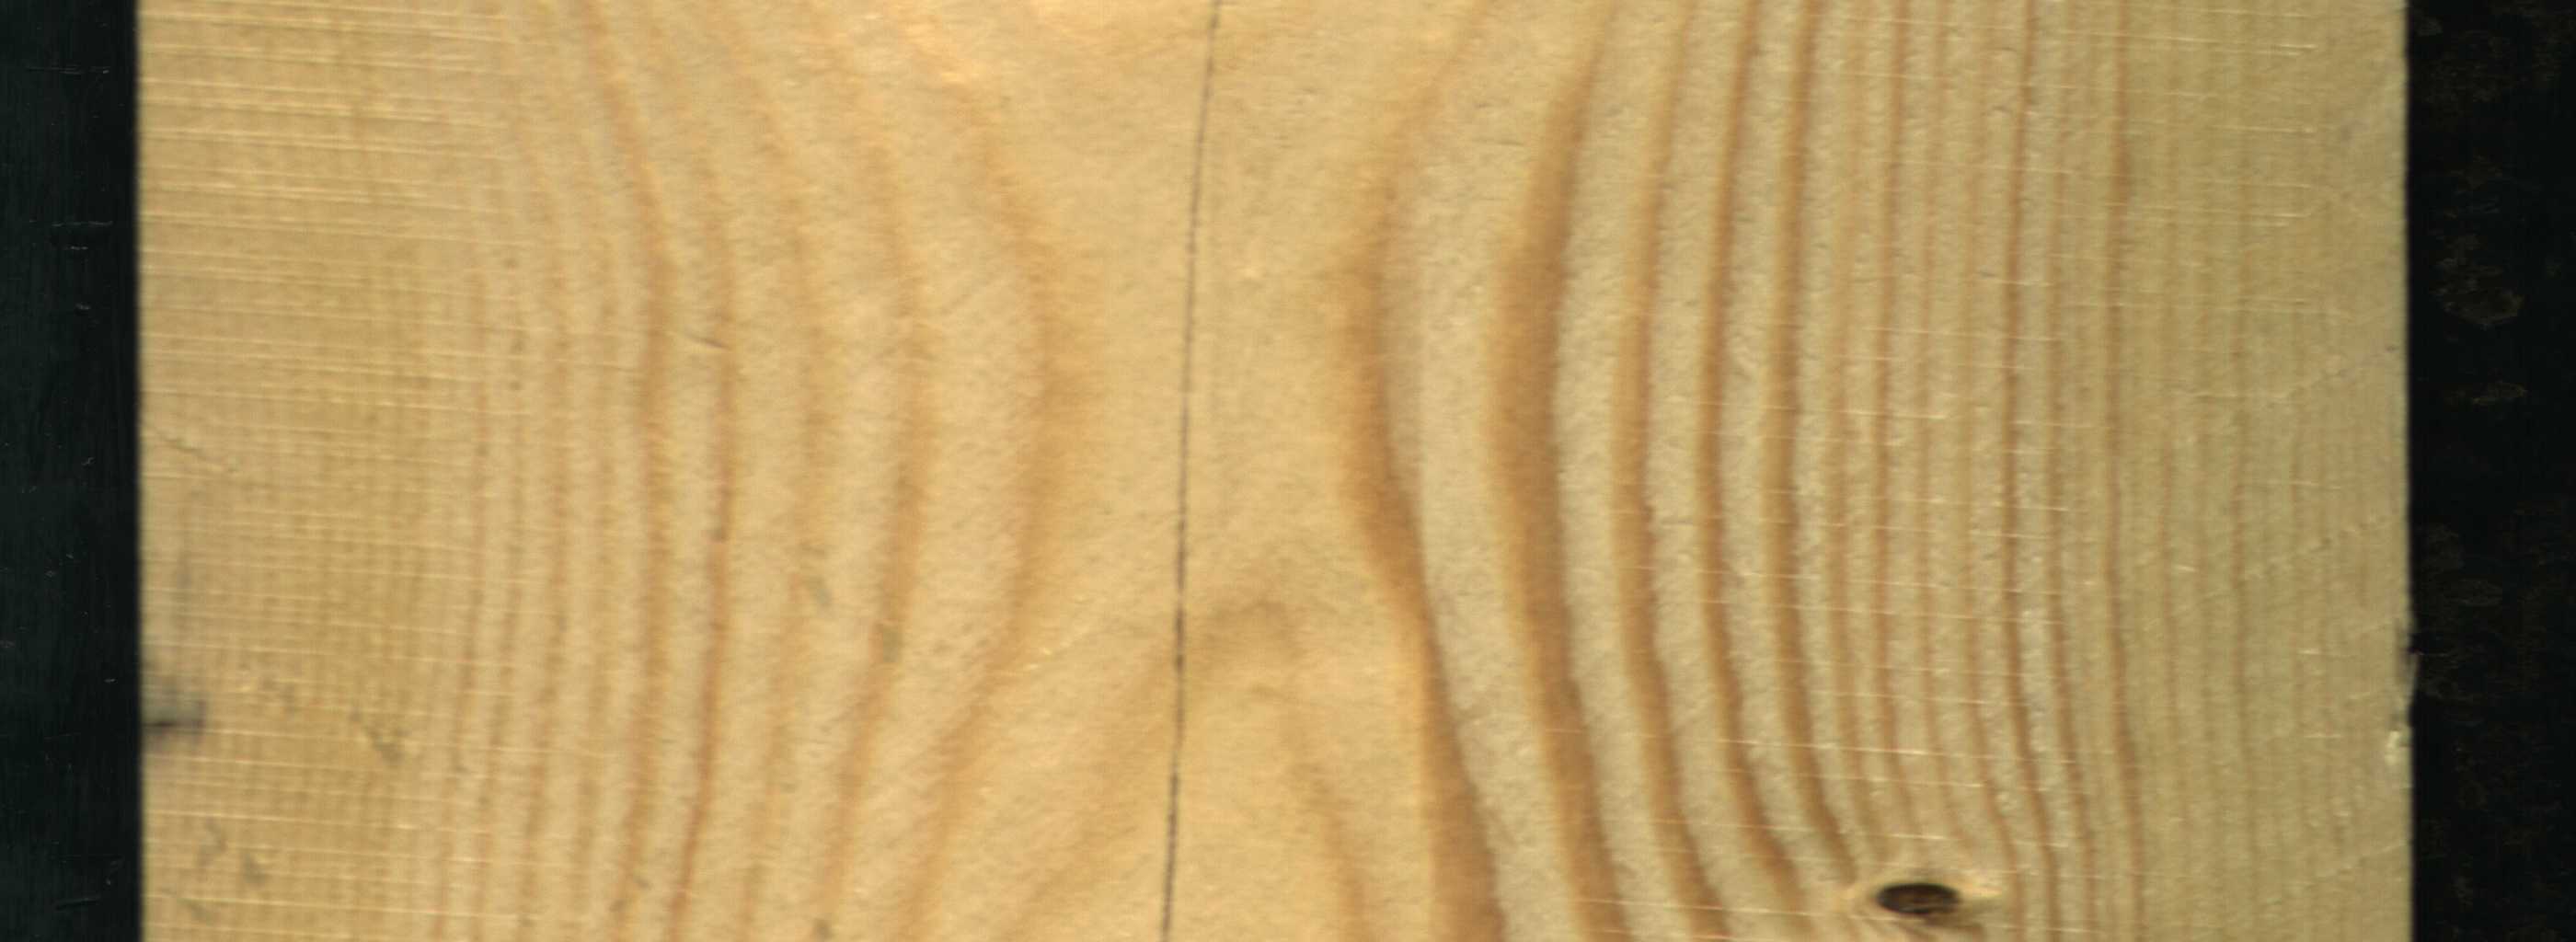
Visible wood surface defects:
Dead_Knot